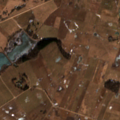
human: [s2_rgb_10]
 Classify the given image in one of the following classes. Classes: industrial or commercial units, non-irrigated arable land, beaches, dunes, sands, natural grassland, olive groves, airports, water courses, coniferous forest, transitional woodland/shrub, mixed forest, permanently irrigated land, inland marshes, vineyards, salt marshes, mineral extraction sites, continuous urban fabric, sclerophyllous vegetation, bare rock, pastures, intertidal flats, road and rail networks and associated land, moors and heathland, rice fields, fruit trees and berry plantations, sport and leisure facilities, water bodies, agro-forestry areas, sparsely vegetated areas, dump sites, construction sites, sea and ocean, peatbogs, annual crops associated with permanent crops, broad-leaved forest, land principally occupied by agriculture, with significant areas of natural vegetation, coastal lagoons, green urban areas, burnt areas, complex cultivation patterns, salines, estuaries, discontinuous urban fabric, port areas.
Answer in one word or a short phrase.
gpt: discontinuous urban fabric, non-irrigated arable land, complex cultivation patterns